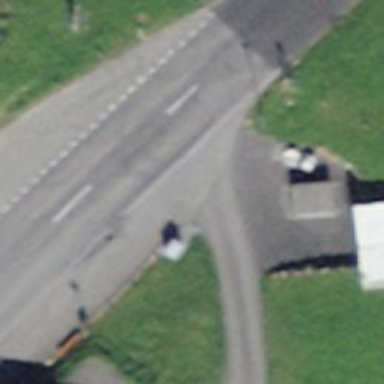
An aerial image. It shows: Bus stop with platform for public transport.